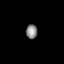
Tissue: prostate
Cell type: Fibroblasts
Senescence score: 0.786
Nuclear area (px): 156
Mean DAPI intensity: 138.667